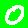
Digit: 0